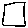
Label: square